Question: I am working on chat app.

I want to show how if my friend is typing something then in my end the chat window will show..
i know a bit about code (to judge but not sure), but where to call api or its done by some sort of chat server's property ?
'''
- (BOOL)textField:(UITextField *)textField shouldChangeCharactersInRange:(NSRange)range replacementString:(NSString *)string
{
if (range.length > 0)
{
// Friend is deleting
}
else
{
// Friend is typing
}
}
'''
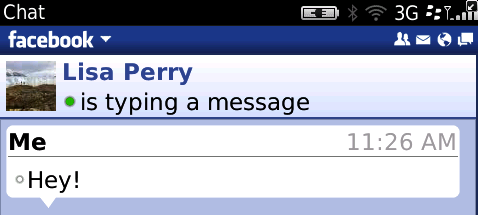
Answer: My answer was based on XMPP as the question says it is a chat app. Chat app generally use XMPP protocol. For your requirement here is the solution you can use:
'''
- (BOOL)textField:(UITextField *)textField shouldChangeCharactersInRange:(NSRange)range replacementString:(NSString *)string
{
if([string isEqualToString:@""]) {
// Deleting. This will call multiple time so it's on you if you want to implement it. It may be optimize at some level.
// You can use performSelector withDelay & cancelSelectors etc.
}
else {
//Typing
if (textField.text.length == 0) {
// TextField is empty right now and the user has began typing. So call the service with typing status.
//This condition is useful to prevent web service call every time user type.
}
}
}
'''
Check the <URL>. This seems proper to achieve your needs.
When A is typeing (Send a message from user A's client):
'''
<message
from='a@server.com'
to='b@server.com'>
<x xmlns='jabber❌event'>
<composing/>
<id>message22</id>
</x>
</message>
'''
B's client will receive following:
'''
<message
from='a@server.com'
to='b@server.com'>
<x xmlns='jabber❌event'>
<composing/>
<id>message22</id>
</x>
</message>
'''
Now you can handle the response and show the things accordingly.
There is a <URL> available for the chat state. When you detect modification in textfield you can send following stanza as mentioned in link:
'''
<message
from='bernardo@shakespeare.lit/pda'
to='francisco@shakespeare.lit/elsinore'
type='chat'>
<composing xmlns='http://jabber.org/protocol/chatstates'/>
</message>
'''
Hope this helps.